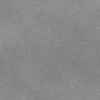
Atmospheric dust classification: dusty